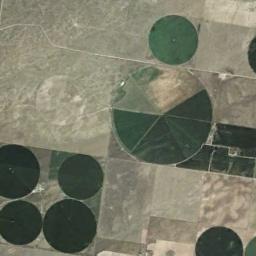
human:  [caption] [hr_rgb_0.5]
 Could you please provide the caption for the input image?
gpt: There are many open Spaces .

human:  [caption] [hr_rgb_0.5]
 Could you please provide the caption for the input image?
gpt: Many smaller circular farmlands and a larger fan-shaped farmlands are on the wasteland and some rectangular farmlands beside .

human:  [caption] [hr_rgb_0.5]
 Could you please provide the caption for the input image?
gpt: Some green circle farmland are in the bare land .

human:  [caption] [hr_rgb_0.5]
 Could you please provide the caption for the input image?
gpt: Several pieces of circular green farmland of various sizes with irregular circularness .

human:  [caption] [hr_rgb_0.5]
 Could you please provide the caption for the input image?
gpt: There are several cultivated circular farmlands of different sizes .